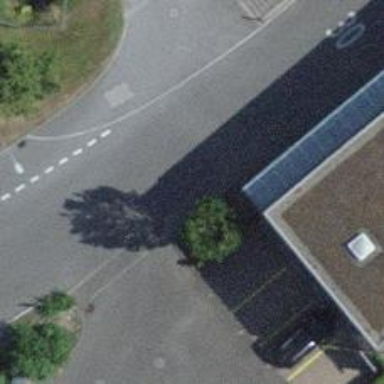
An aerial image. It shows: Kerb barrier.